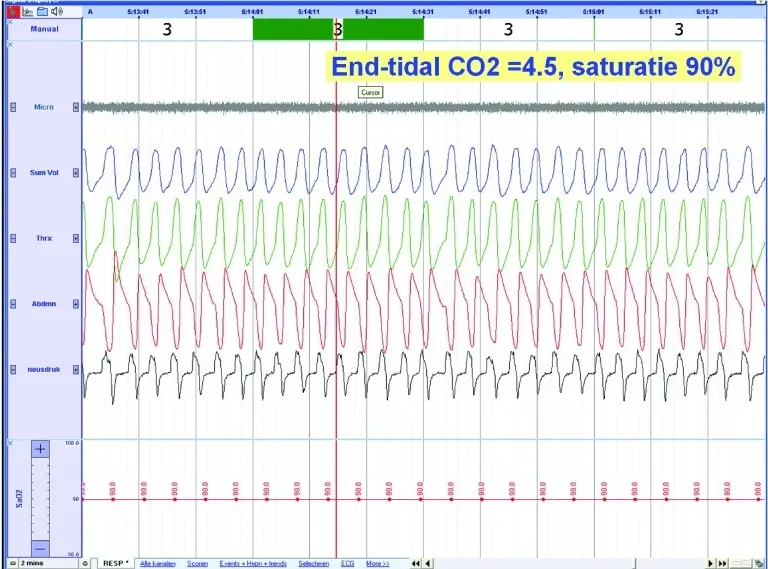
Polysomnographic tracing without ventilatory support showing paradoxical movements of thorax and abdomen (traces 3 and 4, respiratory inductive plethysmography). . From the nasal pressure signal (trace 5) it can be seen that breathing movements follow the inspiration.
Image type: electrography (ekg)